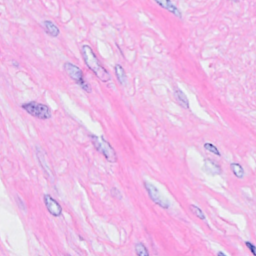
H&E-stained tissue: Breast